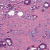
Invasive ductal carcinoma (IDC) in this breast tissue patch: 1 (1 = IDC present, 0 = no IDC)